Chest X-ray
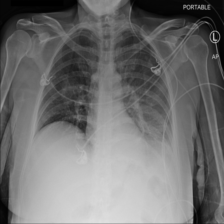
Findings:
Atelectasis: negative
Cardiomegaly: negative
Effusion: positive
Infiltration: negative
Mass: negative
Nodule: negative
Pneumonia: negative
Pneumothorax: negative
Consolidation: negative
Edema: negative
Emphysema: negative
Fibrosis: negative
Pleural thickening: negative
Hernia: negative